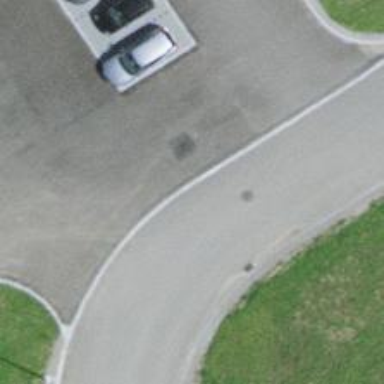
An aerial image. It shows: Residential road with asphalt surface and no sidewalks.